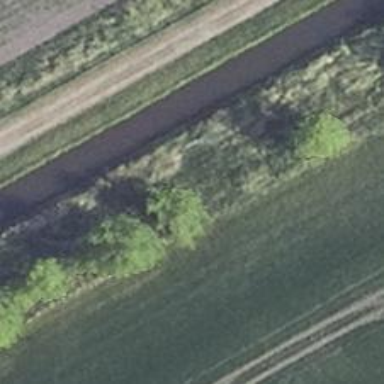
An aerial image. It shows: Row of deciduous broadleaved trees.